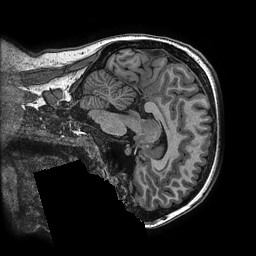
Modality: T1w
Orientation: sagittal
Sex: female
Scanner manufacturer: ge
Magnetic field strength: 3 T
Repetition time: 0.0077 s
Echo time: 0.003436 s